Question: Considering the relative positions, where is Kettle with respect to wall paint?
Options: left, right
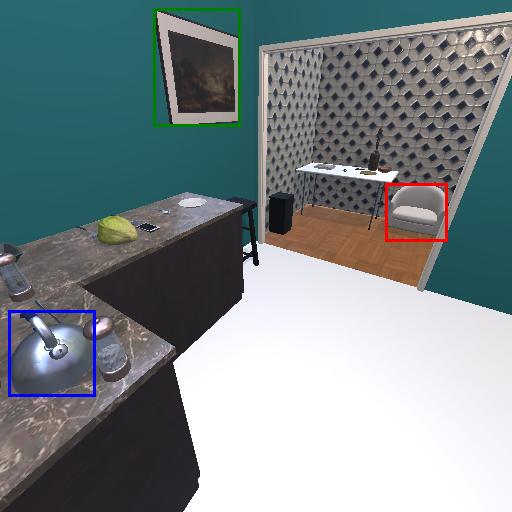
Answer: left